Aerial crown-view tile of a tropical tree (Barro Colorado Island, Panama), acquired 20241112:
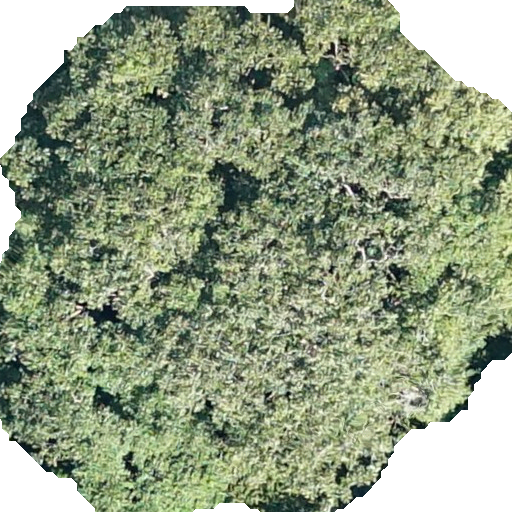
Species: Dipteryx oleifera
GBIF accepted scientific name: Dipteryx oleifera
Crown area: 361.613 m²